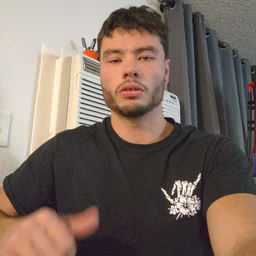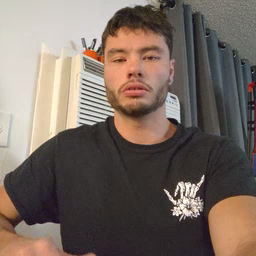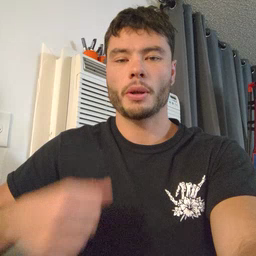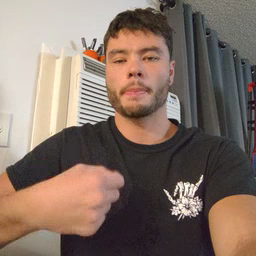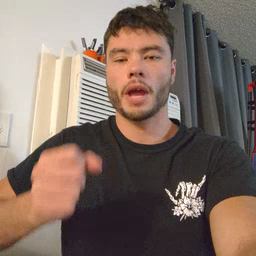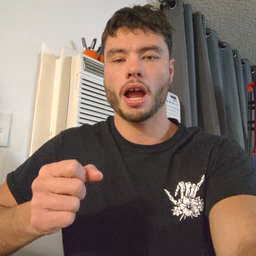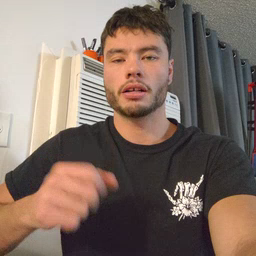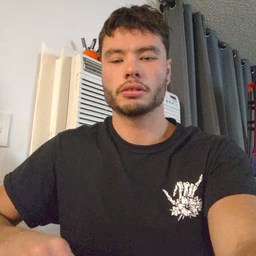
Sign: make